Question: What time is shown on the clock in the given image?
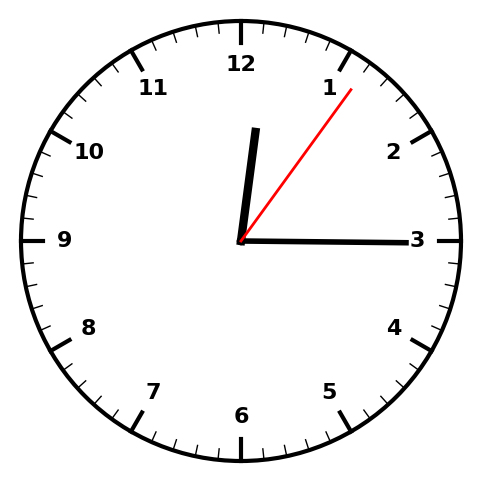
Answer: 12:15:06